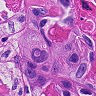
Metastatic tissue present: yes